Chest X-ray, PA view. Patient: 50 years old, sex M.
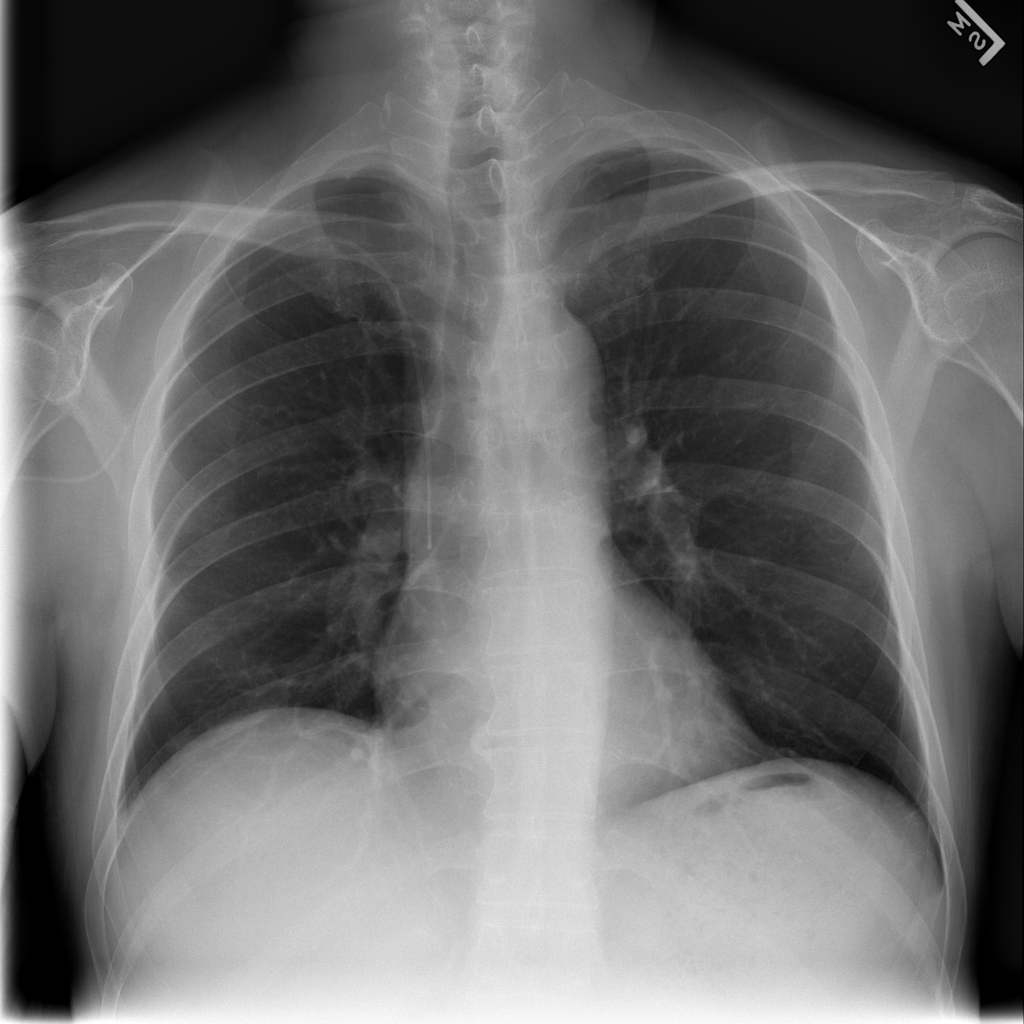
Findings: No Finding